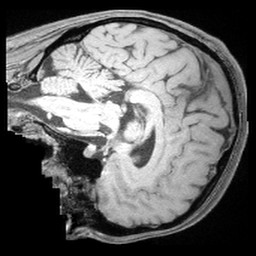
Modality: T1w
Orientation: sagittal
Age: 25
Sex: female